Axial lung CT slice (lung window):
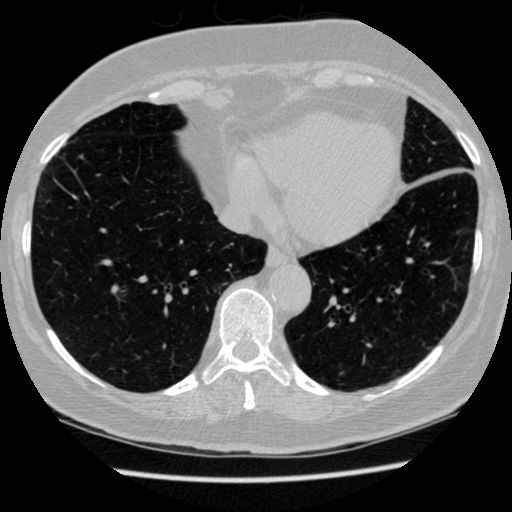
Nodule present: no